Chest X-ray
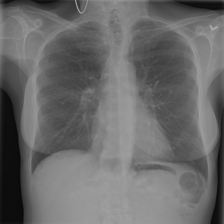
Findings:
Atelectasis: negative
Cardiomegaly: negative
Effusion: negative
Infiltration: negative
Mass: negative
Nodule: negative
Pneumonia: negative
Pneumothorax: negative
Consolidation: negative
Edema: negative
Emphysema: negative
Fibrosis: negative
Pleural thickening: negative
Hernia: negative